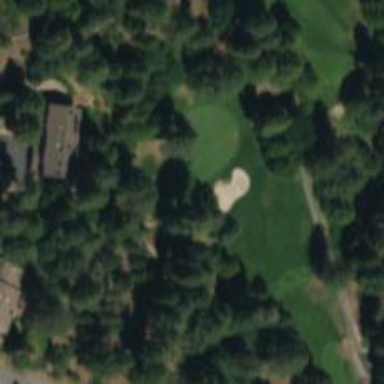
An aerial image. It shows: View of golf hole.